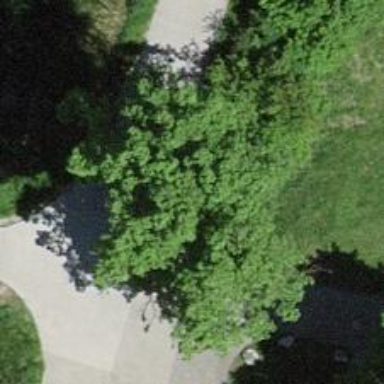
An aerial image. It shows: Bench for seating.